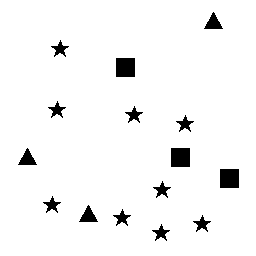
Squares: 3
Triangles: 3
Stars: 9
Total shapes: 15